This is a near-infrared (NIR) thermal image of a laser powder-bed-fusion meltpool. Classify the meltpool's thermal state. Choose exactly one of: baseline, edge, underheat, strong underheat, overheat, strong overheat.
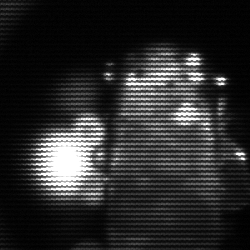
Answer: strong underheat